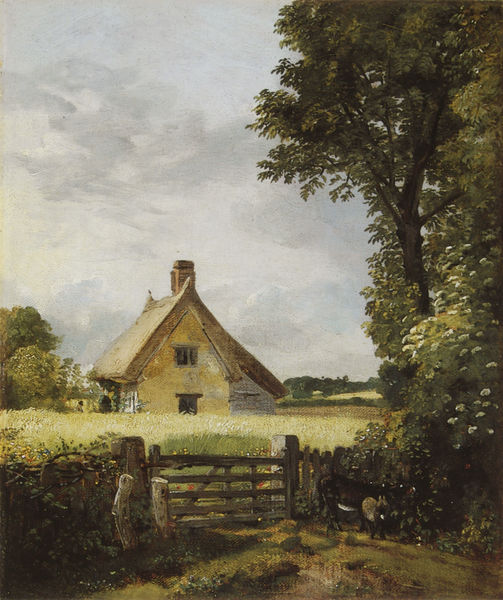
Titel: Cottage in a Cornfield
Künstler: John Constable
Standort: Cardiff (Wales)
Institution: National Museums and Galleries of Wales
Schlagwörter: baum, blau, blätter, gemälde, himmel, laub, schatten, weiß, wolken, bäume, gelb, grün, impressionismus, landschaft, ocker, äste, blumen, braun, fenster, grau, hintergrund, holz, licht, schwarz, strasse, tür, ölbild, blüten, dach, gras, haus, rot, tier, tiere, weg, wiese, wolke, zaun, beige, hochformat, feld, felder, natur, weide, weite, zweige, busch, einsam, gatter, hütte, pastos, pfad, sonne, sträucher, land, england, wald, esel, kamin, schornstein, garten, ranken, sommer, ansicht, fassade, acker, furchen, korn, weizen, dorf, dächer, giebel, wise, klein, kuh, landschaftsmalerei, bauernhof, gartenzaun, hof, koppel, lattenzaun, idylle, schlot, rad, romantik, häuschen, bretter, geschlossen, frühling, kornfeld, tor, pfosten, waldrand, eingang, zugang, schaf, helligkeit, reetdach, strohdach, idyll, mohn, muli, ländlich, landhaus, bauernhaus, fachwerk, gehöft, eiche, ochse, stier, ziege, ziegen, baumstümpfe, holunder, lichz, pultdach, vorderfront, giebelseite, sträuche, gartentor, zicklein, reet, cottage, jungtier, weizenfeld, teir, einöd, rieddach, idyl, holunderblüten, gartentüre, rauchfang, blöte